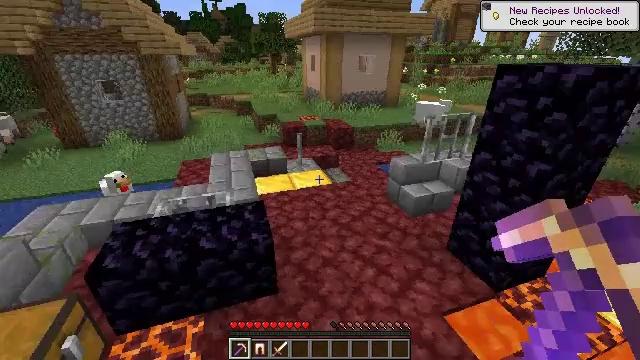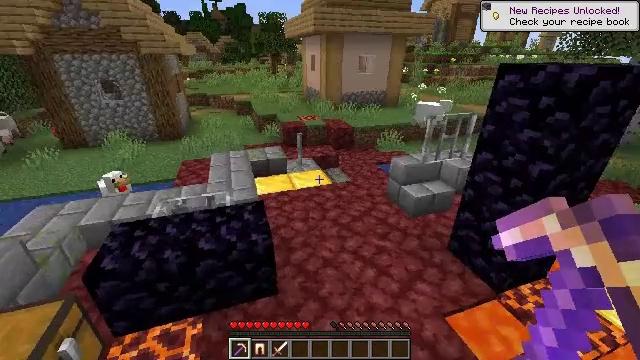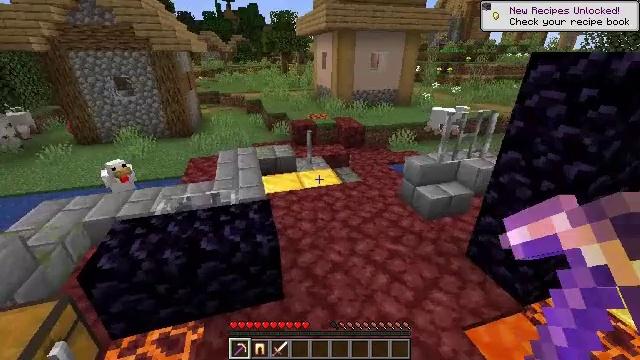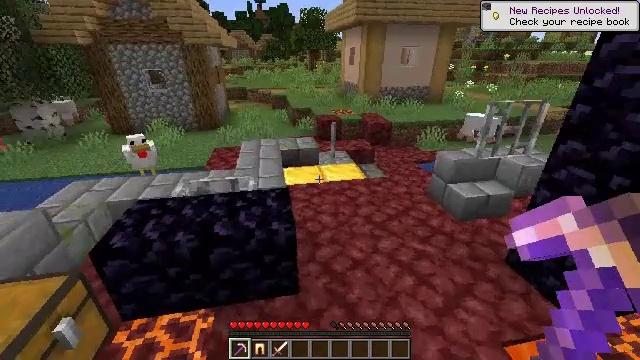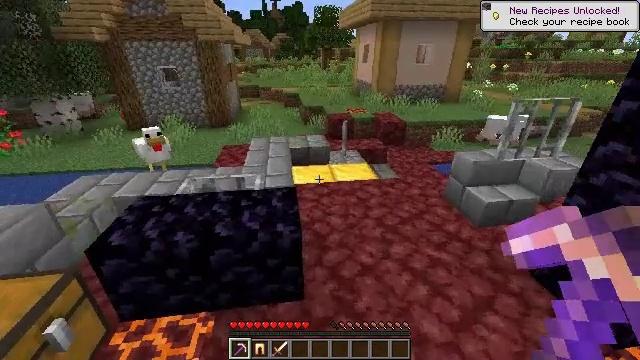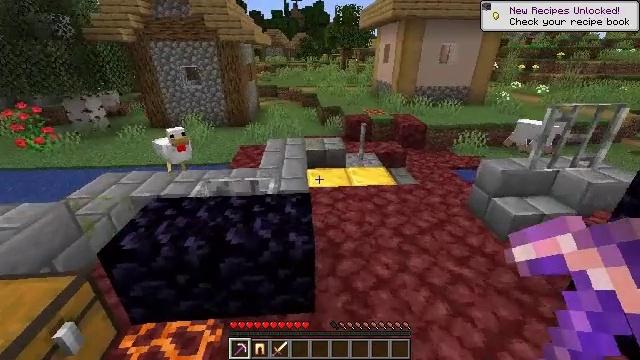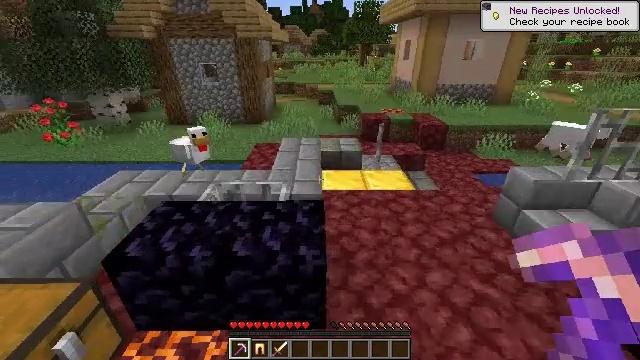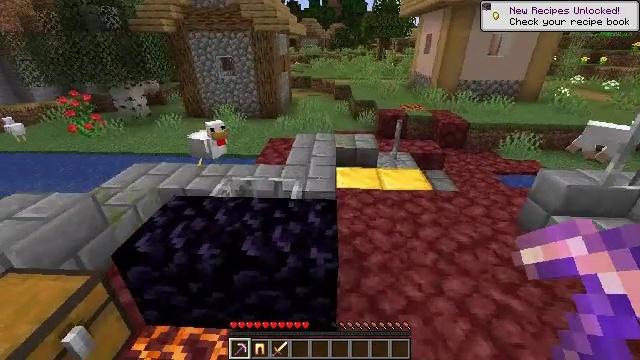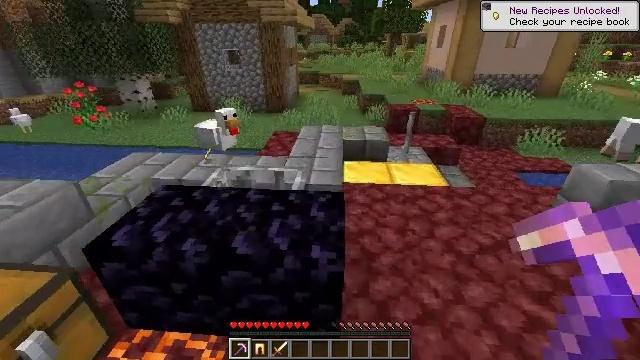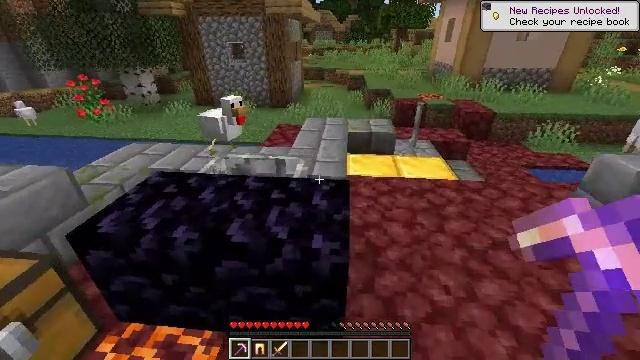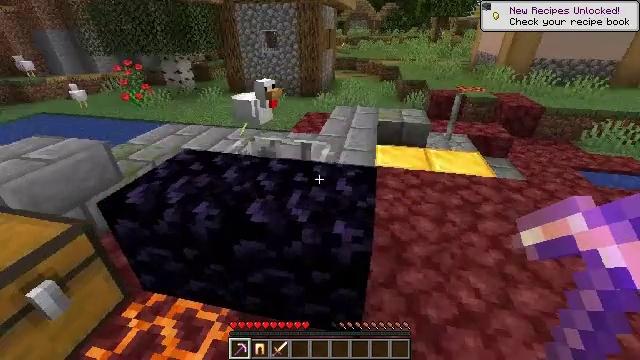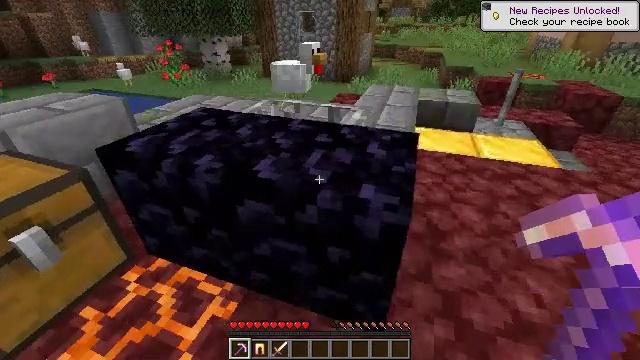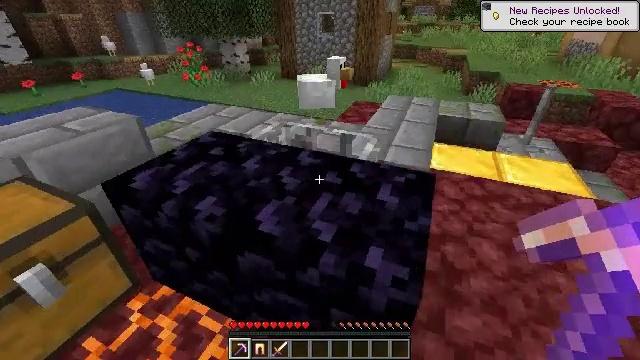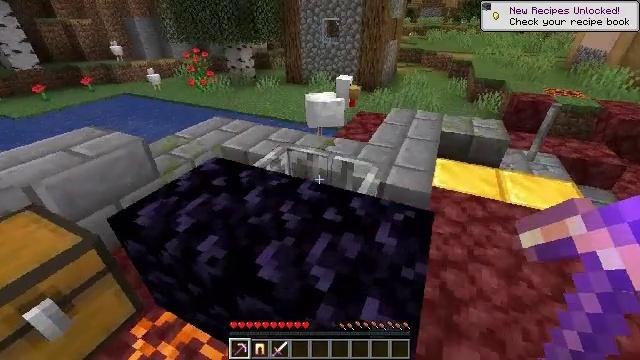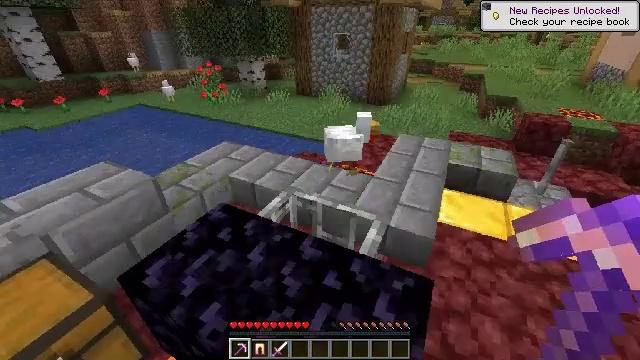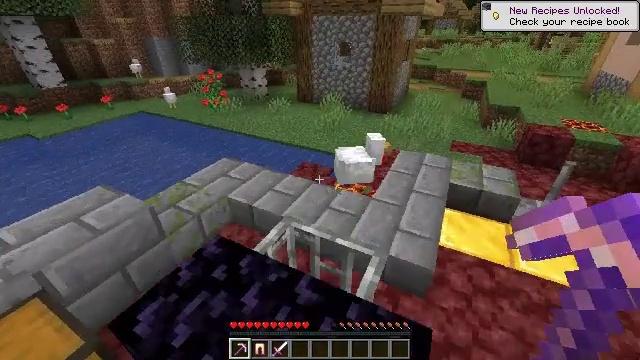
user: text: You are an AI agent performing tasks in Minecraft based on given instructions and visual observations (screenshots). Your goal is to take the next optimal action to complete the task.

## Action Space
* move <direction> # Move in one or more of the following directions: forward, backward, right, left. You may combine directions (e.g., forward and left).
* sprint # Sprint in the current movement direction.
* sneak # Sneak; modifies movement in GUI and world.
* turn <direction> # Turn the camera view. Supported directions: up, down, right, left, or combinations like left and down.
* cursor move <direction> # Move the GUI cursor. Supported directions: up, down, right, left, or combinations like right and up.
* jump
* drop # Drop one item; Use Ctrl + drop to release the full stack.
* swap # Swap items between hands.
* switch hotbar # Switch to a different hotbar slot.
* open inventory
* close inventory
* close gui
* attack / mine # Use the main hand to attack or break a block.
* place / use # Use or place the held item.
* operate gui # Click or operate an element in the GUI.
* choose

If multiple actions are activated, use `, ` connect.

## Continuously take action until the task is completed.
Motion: motion action
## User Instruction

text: Combat the chicken.
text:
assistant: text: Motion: move forward
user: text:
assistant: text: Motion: move forward, turn left
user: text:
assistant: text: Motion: move forward, turn left
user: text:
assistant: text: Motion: move forward, turn left
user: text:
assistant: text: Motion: move forward, turn left
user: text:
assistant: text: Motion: move forward, turn left
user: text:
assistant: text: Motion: move forward, turn left and down
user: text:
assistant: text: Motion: move forward, turn left
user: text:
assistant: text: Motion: move forward, turn left, jump
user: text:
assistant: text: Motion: move forward, turn left and down, jump
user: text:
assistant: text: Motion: move forward, turn left and down, jump
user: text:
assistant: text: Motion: move forward, turn left, jump
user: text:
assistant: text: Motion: move forward, turn left
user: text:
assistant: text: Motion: move forward, turn left
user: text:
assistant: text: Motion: move forward
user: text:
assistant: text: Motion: move forward, jump
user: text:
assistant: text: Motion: move forward, jump
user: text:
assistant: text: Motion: move forward, jump
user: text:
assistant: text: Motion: move forward
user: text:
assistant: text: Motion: move forward, turn right
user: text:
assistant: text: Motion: move forward, turn right
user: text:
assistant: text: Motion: move forward, turn right
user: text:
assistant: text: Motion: move forward, turn right
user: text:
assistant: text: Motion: move forward, turn right
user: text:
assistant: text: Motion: move forward, turn right and down
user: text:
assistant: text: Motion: move forward, turn right and down
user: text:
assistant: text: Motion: move forward, turn right and down, jump
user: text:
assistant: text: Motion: move forward, turn right and down, jump
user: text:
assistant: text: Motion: move forward, jump
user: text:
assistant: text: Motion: turn right and down, jump